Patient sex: M
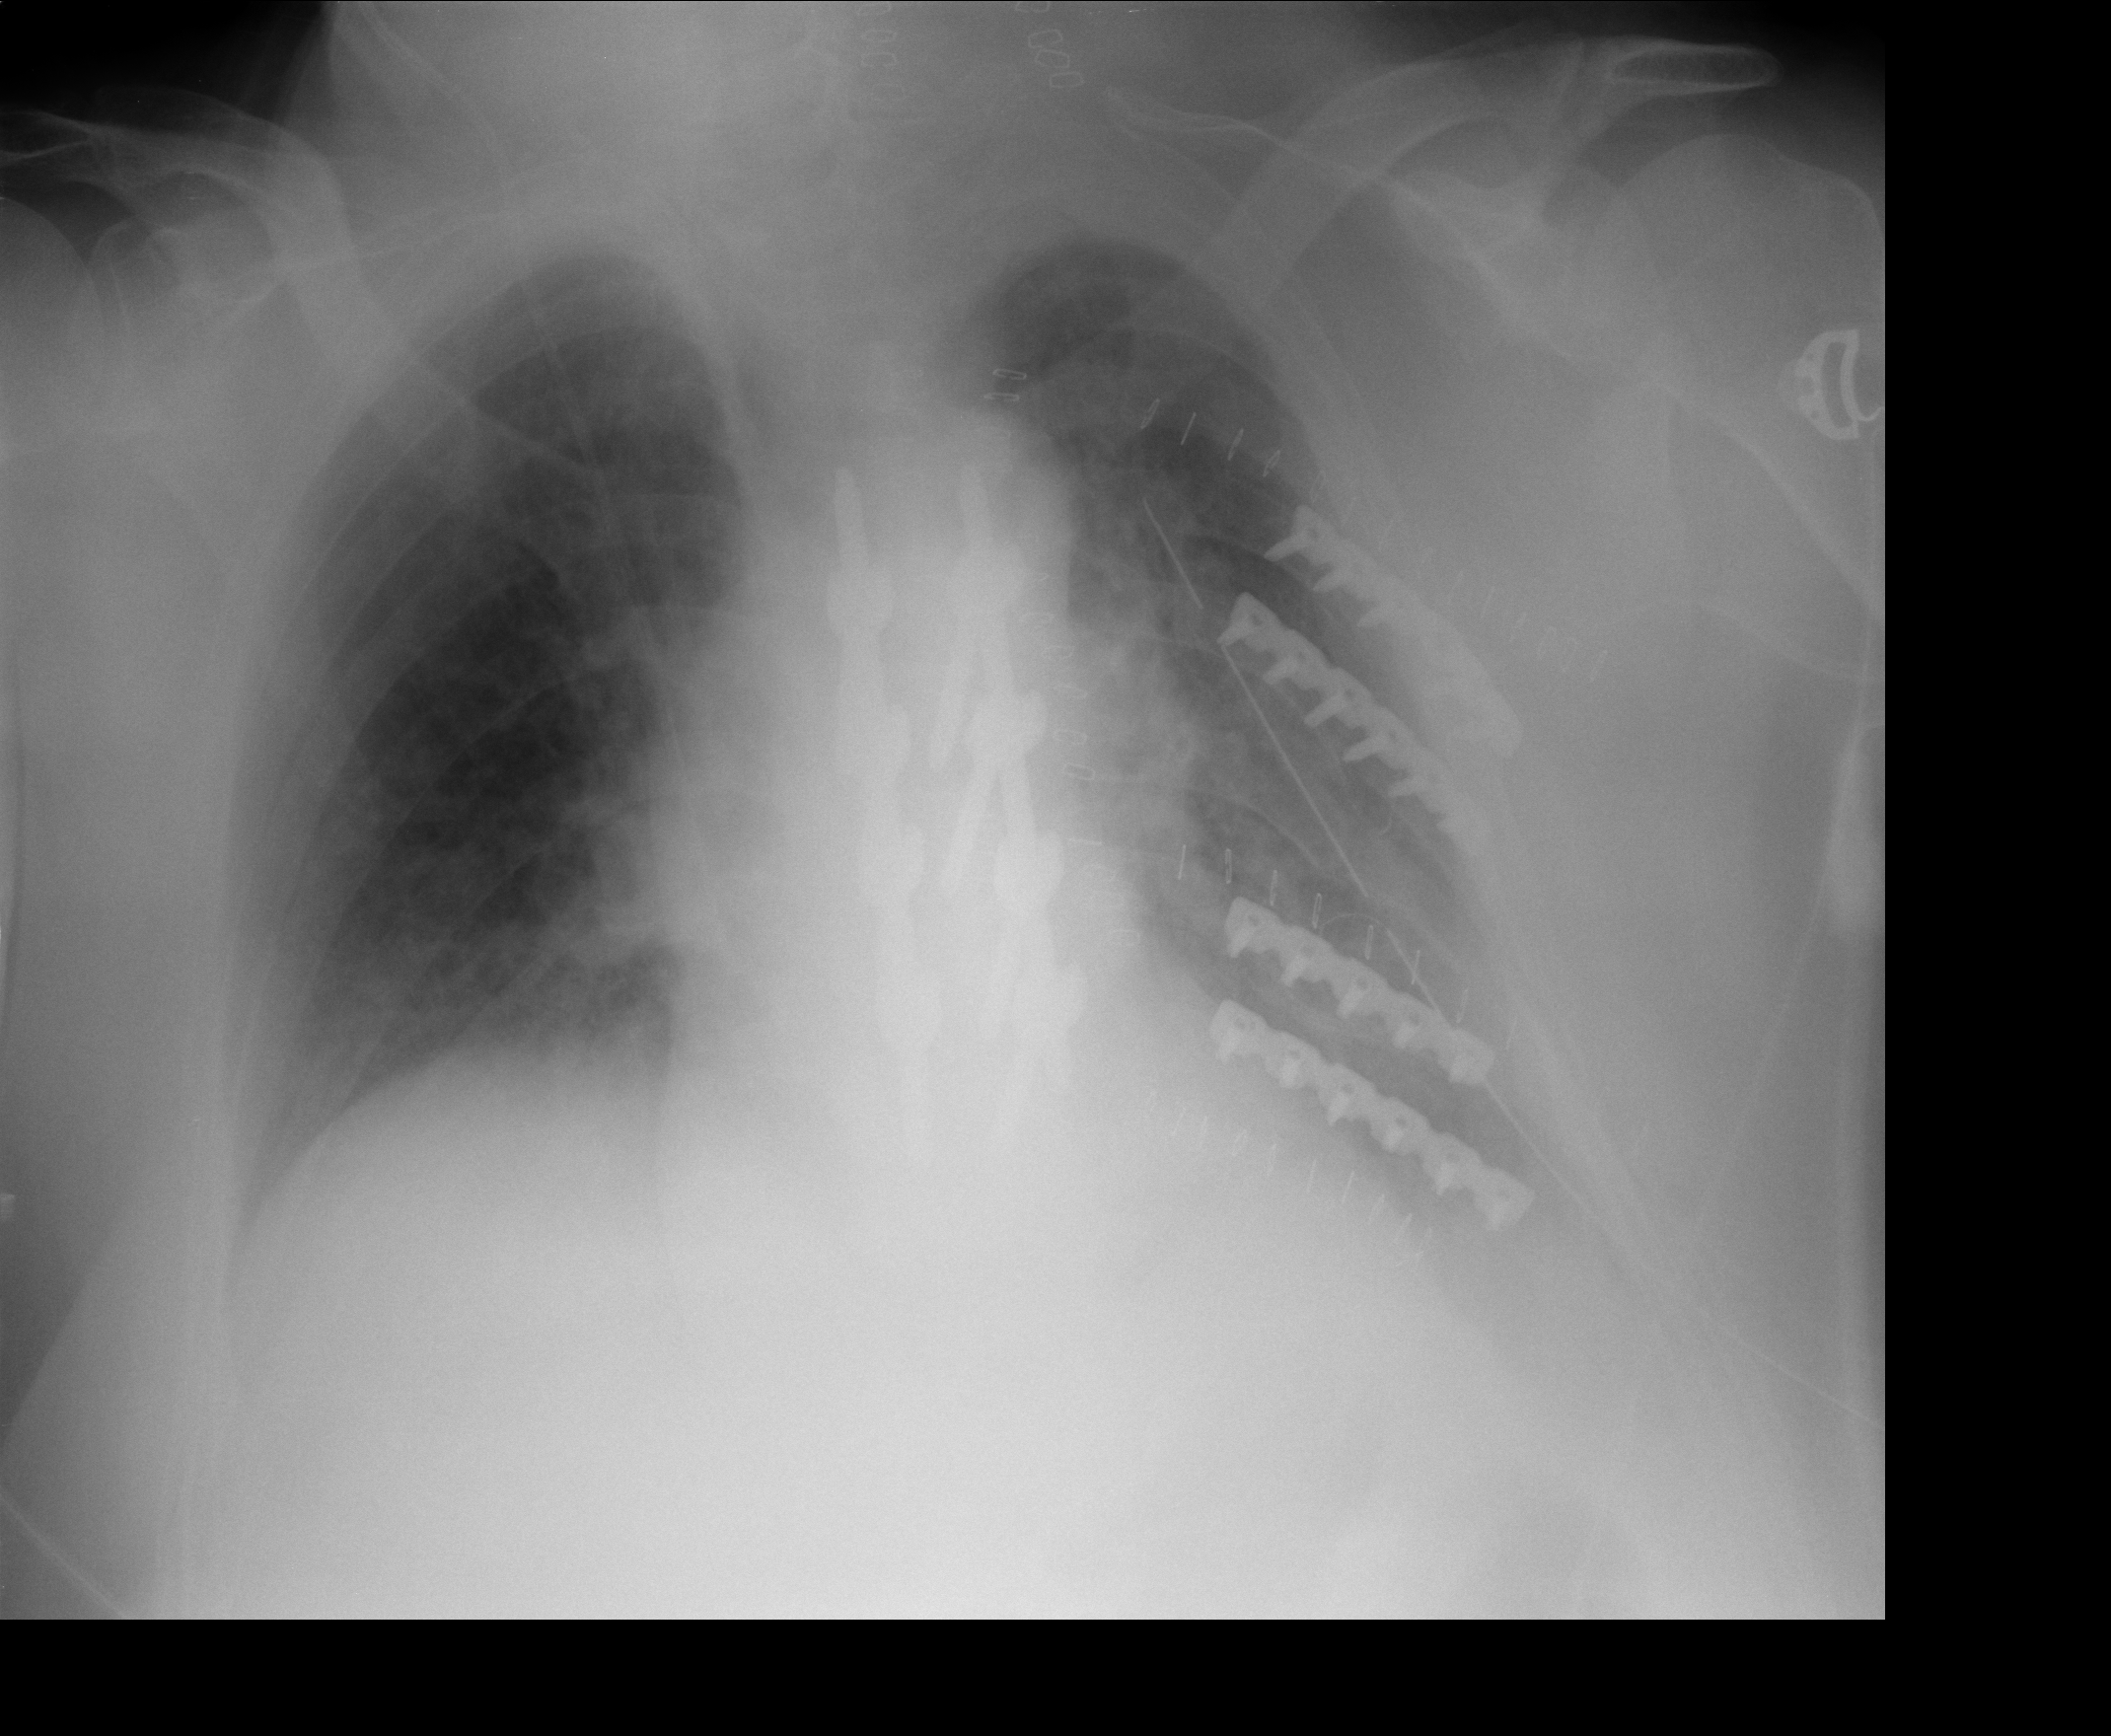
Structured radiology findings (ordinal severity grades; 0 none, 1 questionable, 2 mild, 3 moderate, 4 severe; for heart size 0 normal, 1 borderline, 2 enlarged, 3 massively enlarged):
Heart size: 0
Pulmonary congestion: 2
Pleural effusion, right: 0
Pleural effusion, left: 2
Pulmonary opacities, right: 0
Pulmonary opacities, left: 0
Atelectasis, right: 0
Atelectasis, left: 2